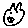
Label: cat